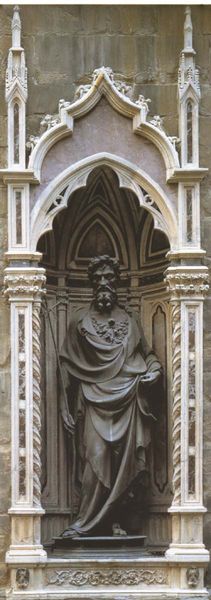
Titel: Hl. Johannes der Täufer
Künstler: Lorenzo Ghiberti
Standort: Florenz, Orsanmichele (EU - I - Toskana)
Schlagwörter: hand, mann, umhang, weiß, mund, nase, pfeiler, säule, säulen, gebäude, bart, augen, falten, sockel, stehen, hände, kirche, figur, gewand, haare, gotik, renaissance, skulptur, statue, füße, bogen, stab, lanze, ornamente, bronze, foto, nische, türmchen, barfuß, gotisch, spitzbogen, heiliger, wendel, abbildung, fialen, tabernakel, statur, wandfigur, compartment